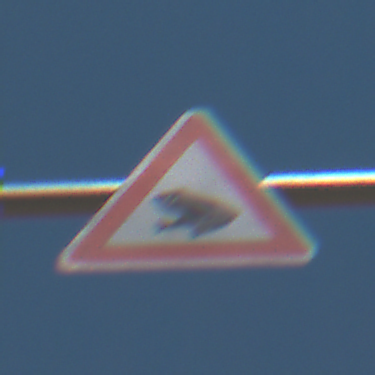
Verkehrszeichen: AmphibienwanderungRechts
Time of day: Midday
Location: Outdoor (Nature)
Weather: Clear
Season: NotSpecified
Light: Natural